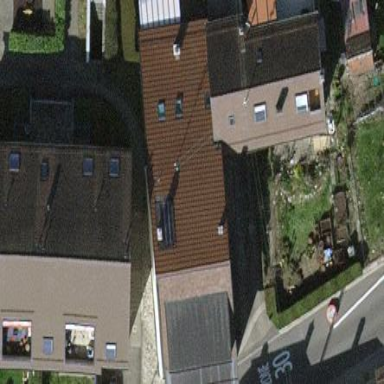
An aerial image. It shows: House with distinctive saltbox roof shape.